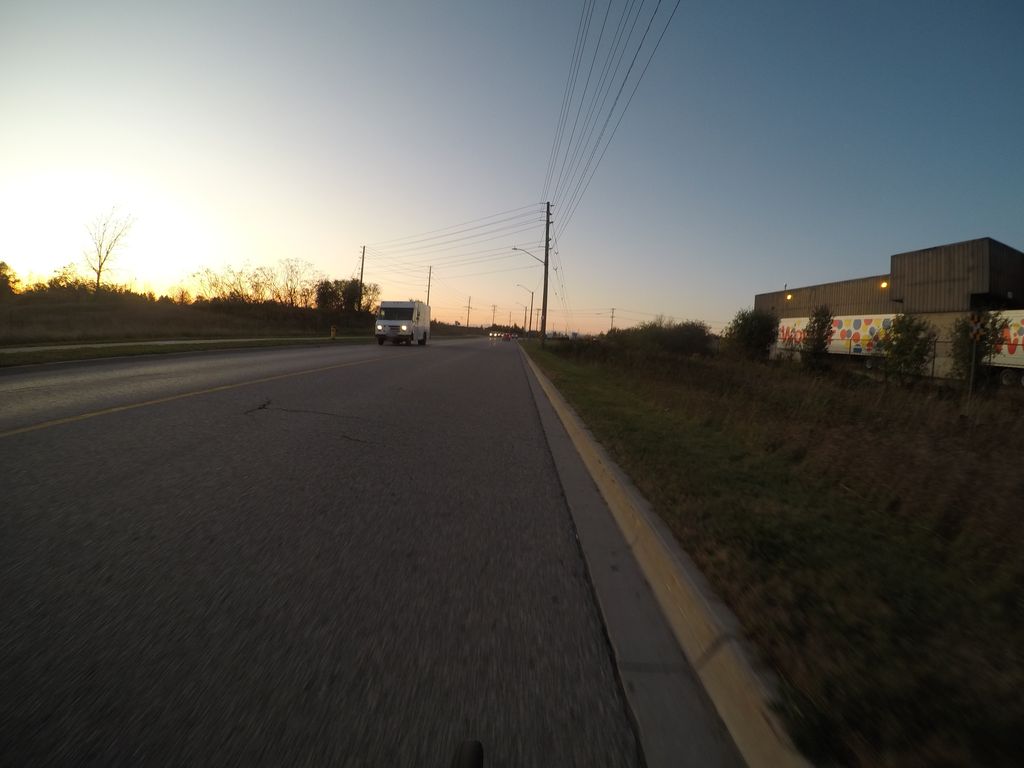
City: kitchener-waterloo